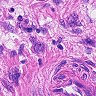
Metastatic tissue present: yes